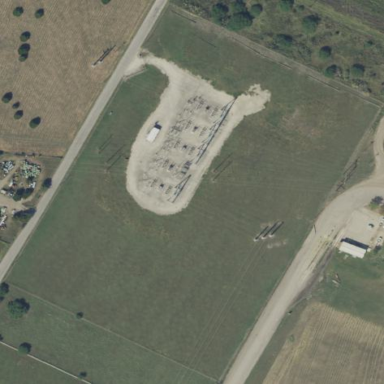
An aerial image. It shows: Outdoor power substation surrounded by fence. This substation operates at the transmission level.